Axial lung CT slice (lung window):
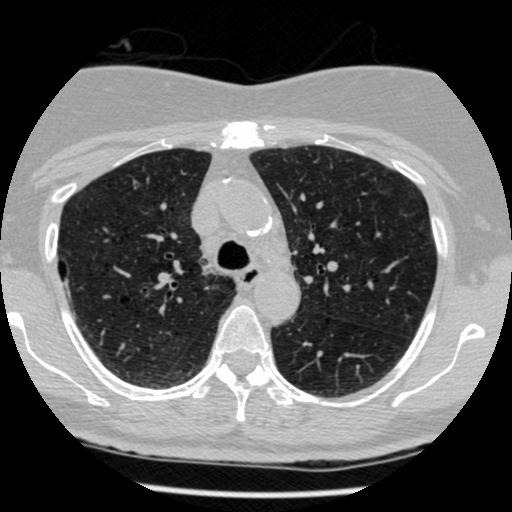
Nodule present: no